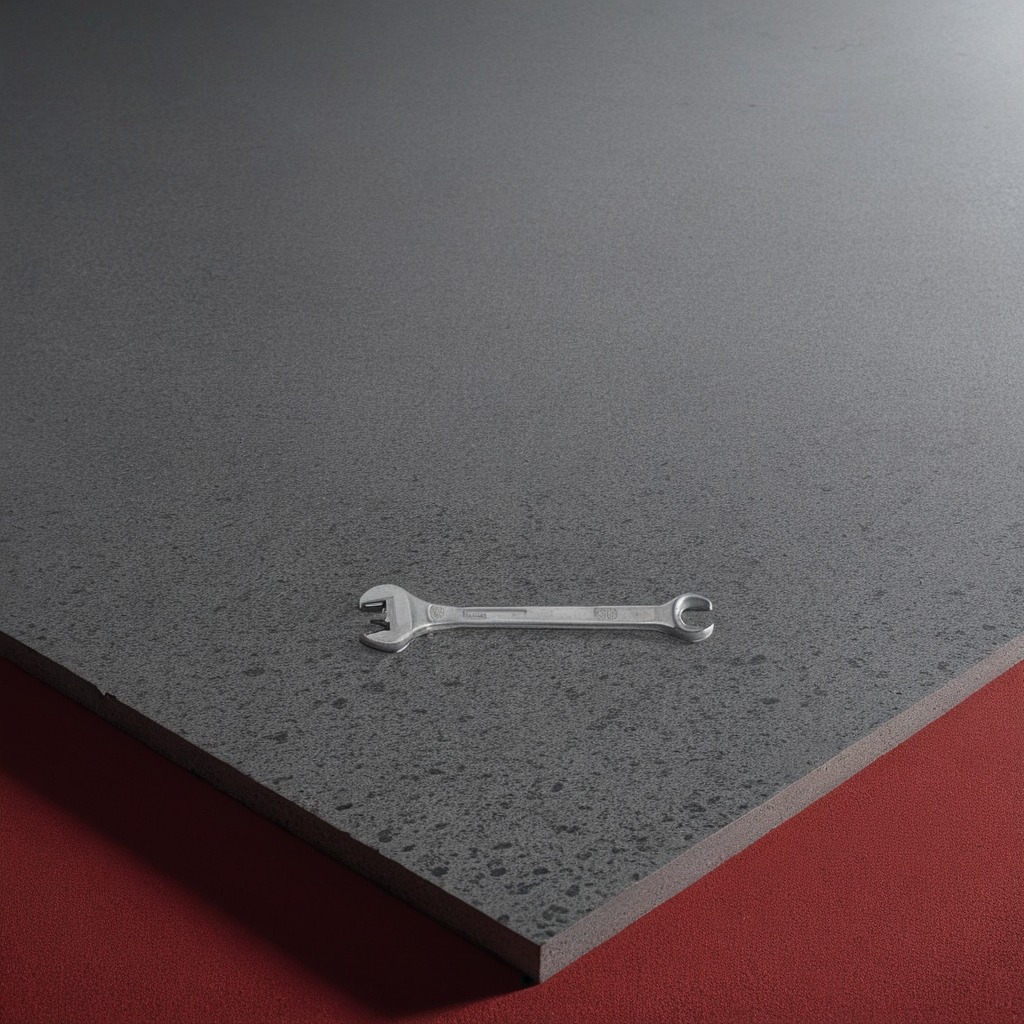
An wrench lies on the granite tabletop inside a workshop under bright overhead lighting crisp shadows high clarity worn but beneath the mat